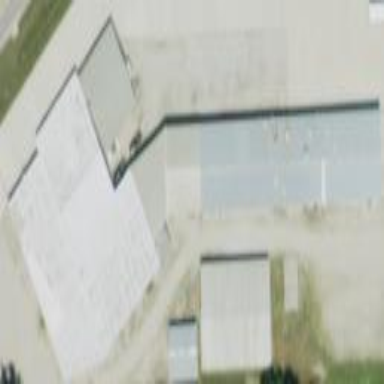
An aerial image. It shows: Manufacturing building.